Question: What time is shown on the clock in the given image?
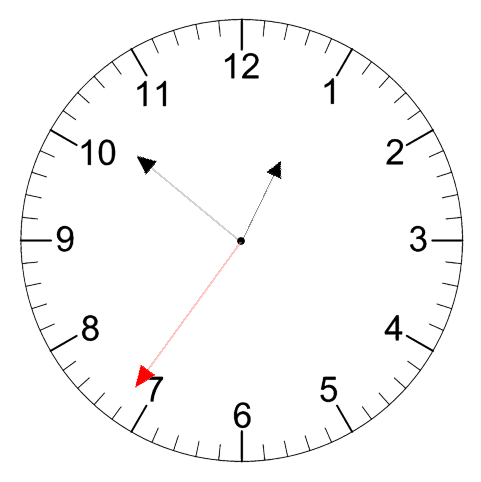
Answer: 12:51:36